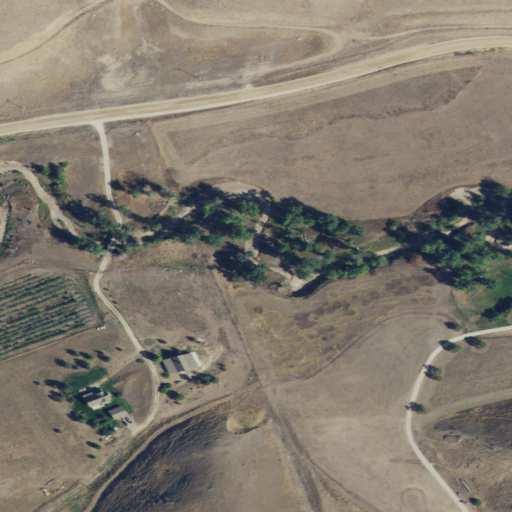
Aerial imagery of valley in Montana named Charley Gulch containing grassland, shrub, woody wetlands, pasture, open development, low intensity development, and medium intensity development